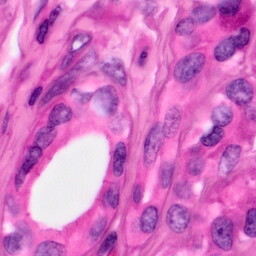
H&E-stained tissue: Pancreatic